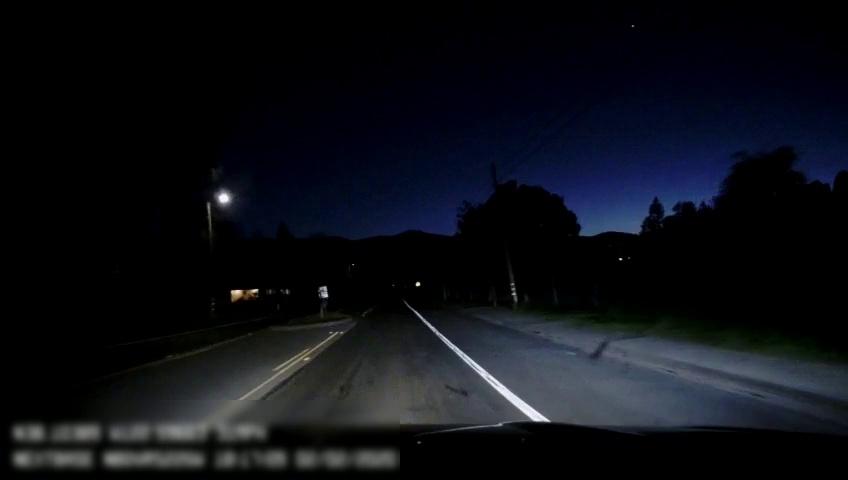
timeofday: Night
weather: Other
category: Drivable Space
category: Lanes | Alternate Lane
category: Lanes | Opposite Lane
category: Lanes | Alternate Lane
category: Lanes | Opposite Lane